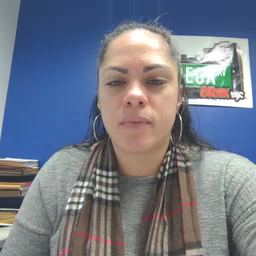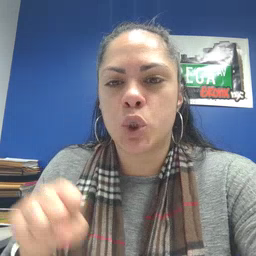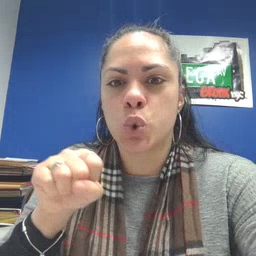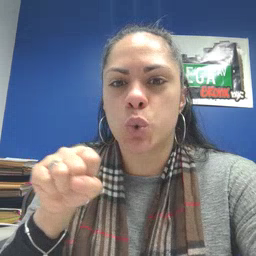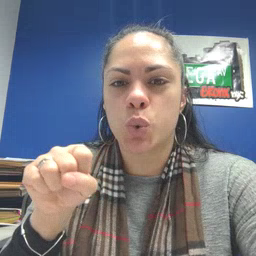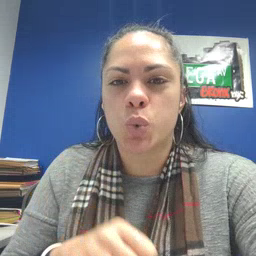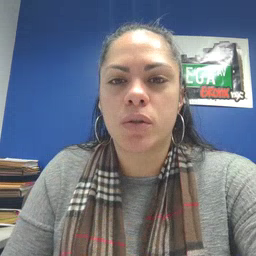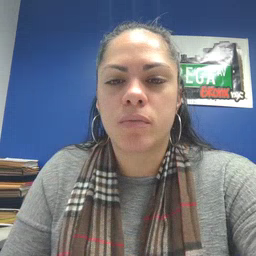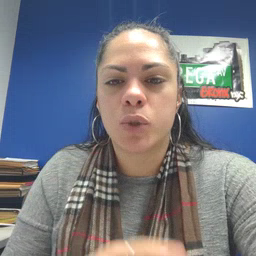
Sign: shoe